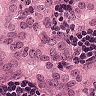
Metastatic tissue present: yes